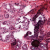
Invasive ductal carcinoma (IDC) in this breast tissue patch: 0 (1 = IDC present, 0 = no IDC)